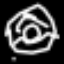
Label: donut